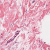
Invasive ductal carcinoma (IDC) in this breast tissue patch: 0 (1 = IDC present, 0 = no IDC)